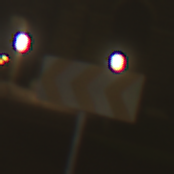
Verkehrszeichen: RichtungstafelnInKurvenGrossRechts
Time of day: Night
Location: Outdoor (Urban)
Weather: Overcast
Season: NotSpecified
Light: Artificial